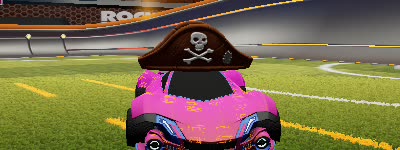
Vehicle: werewolf